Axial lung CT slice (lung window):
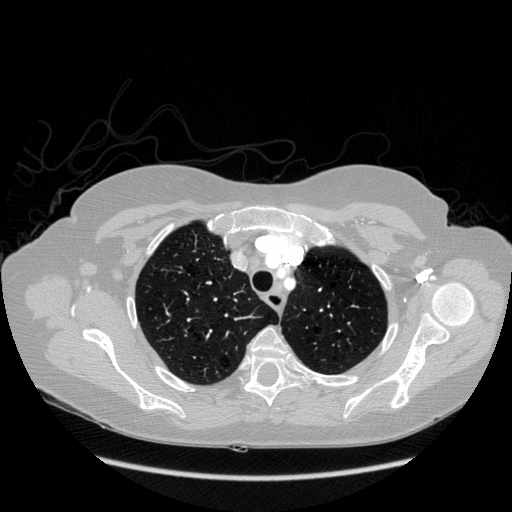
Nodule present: no